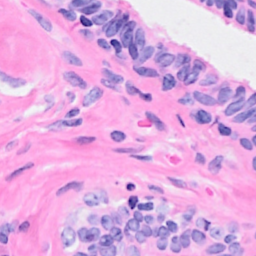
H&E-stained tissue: Breast